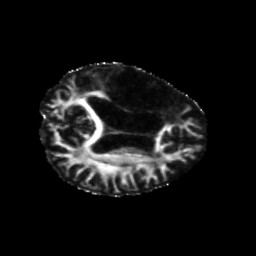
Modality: FA
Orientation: axial
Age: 56
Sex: male
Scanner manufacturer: siemens
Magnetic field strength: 3 T
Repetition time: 5.25 s
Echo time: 0.08 s